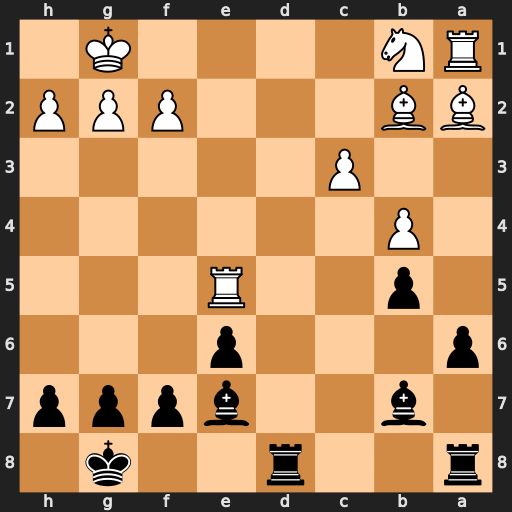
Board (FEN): r2r2k1/1b2bppp/p3p3/1p2R3/1P6/2P5/BB3PPP/RN4K1
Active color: b
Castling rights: -
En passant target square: -
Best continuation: Rd1+ Re1 Rxe1#